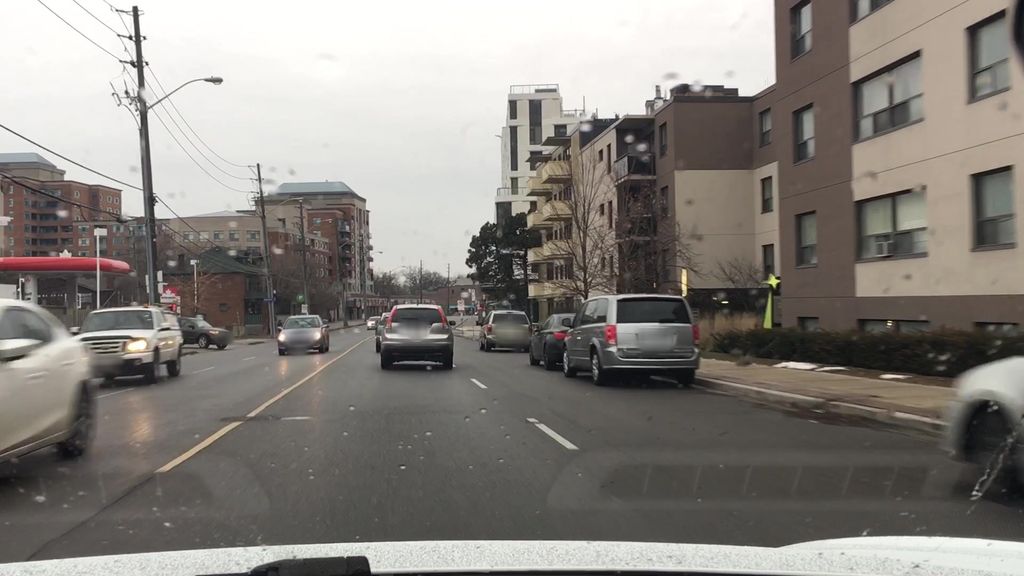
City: toronto